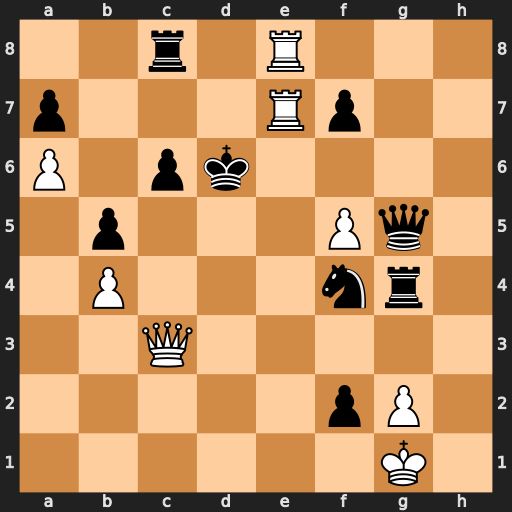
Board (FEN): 2r1R3/p3Rp2/P1pk4/1p3Pq1/1P3nr1/2Q5/5pP1/6K1
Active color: w
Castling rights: -
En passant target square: -
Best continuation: Kf1 Qxf5 Qd4+ Qd5 Qf6+